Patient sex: M
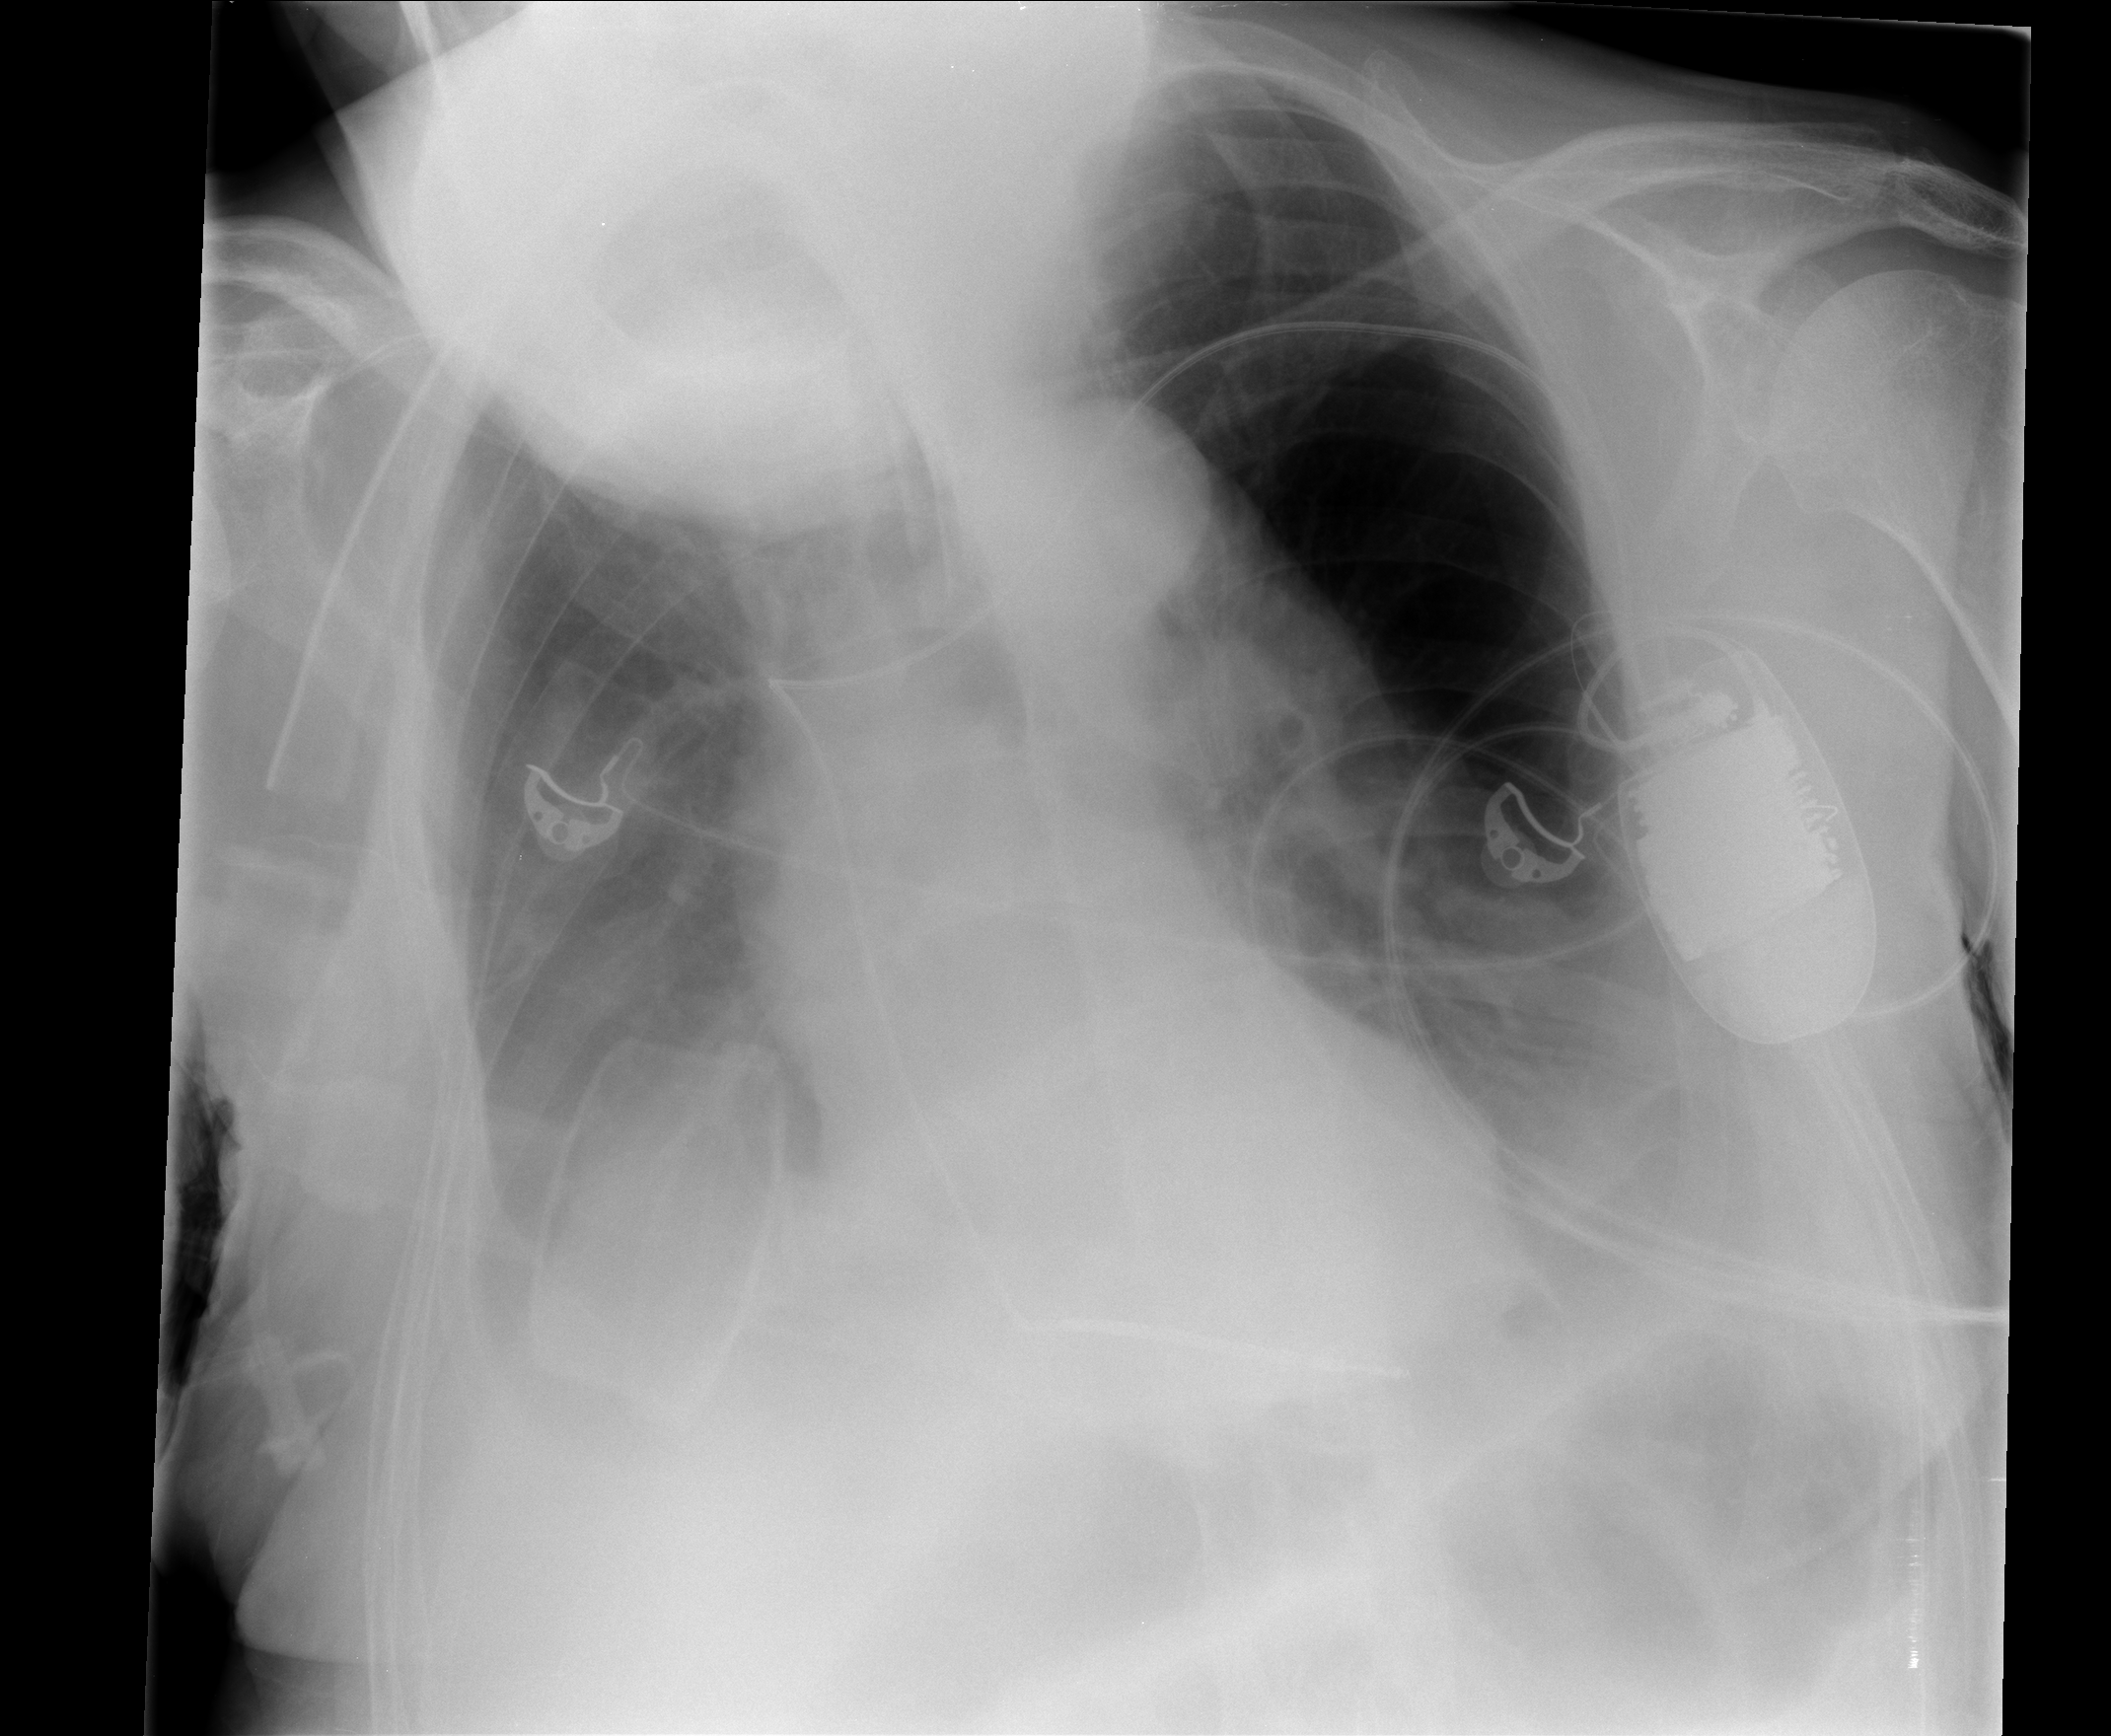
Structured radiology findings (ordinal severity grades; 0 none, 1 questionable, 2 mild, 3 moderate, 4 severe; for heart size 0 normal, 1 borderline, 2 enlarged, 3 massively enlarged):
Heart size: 0
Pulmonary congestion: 0
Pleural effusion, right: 3
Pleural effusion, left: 2
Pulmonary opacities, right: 0
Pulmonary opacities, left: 0
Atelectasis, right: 2
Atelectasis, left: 2